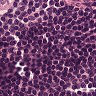
Metastatic tissue present: no